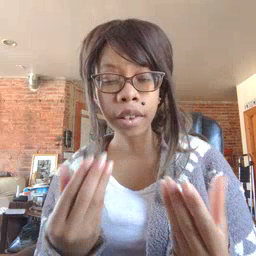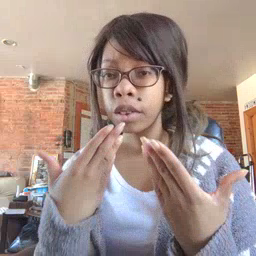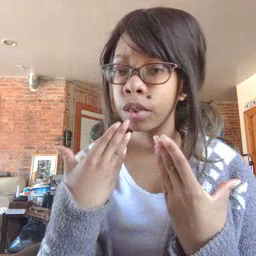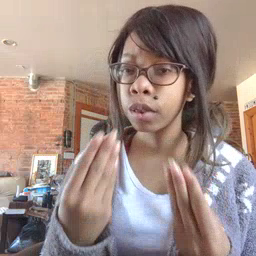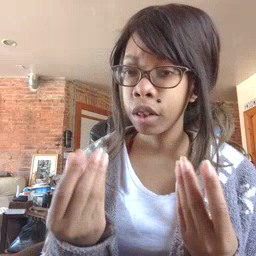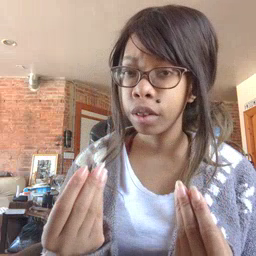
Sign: wet